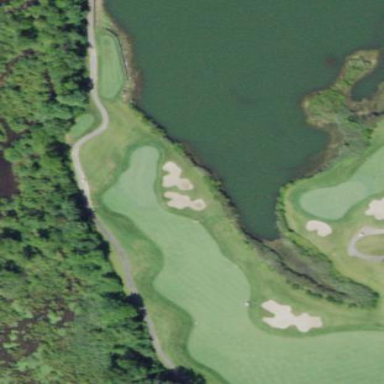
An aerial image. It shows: Grassy area designated as golf fairway.